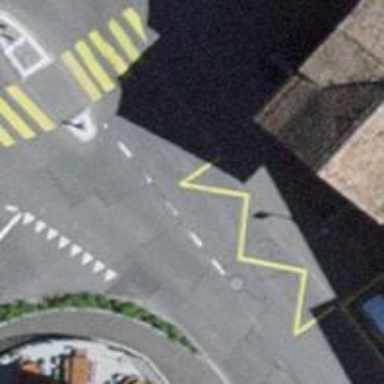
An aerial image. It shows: Bus stop with stop position for public transport.